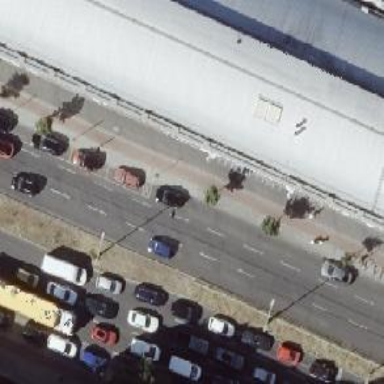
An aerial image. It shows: Multi-storey parking facility.